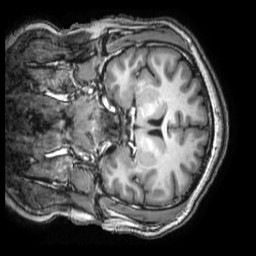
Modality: T1w
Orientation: coronal
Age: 26
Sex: male
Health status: healthy
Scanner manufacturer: philips
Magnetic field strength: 3 T
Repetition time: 0.008118 s
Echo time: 0.003714 s